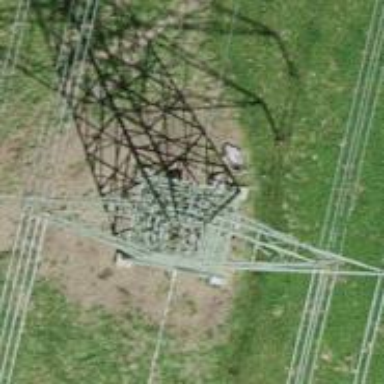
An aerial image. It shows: Power tower.